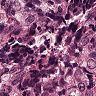
Metastatic tissue present: yes